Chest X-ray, AP view. Patient: 54 years old, sex F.
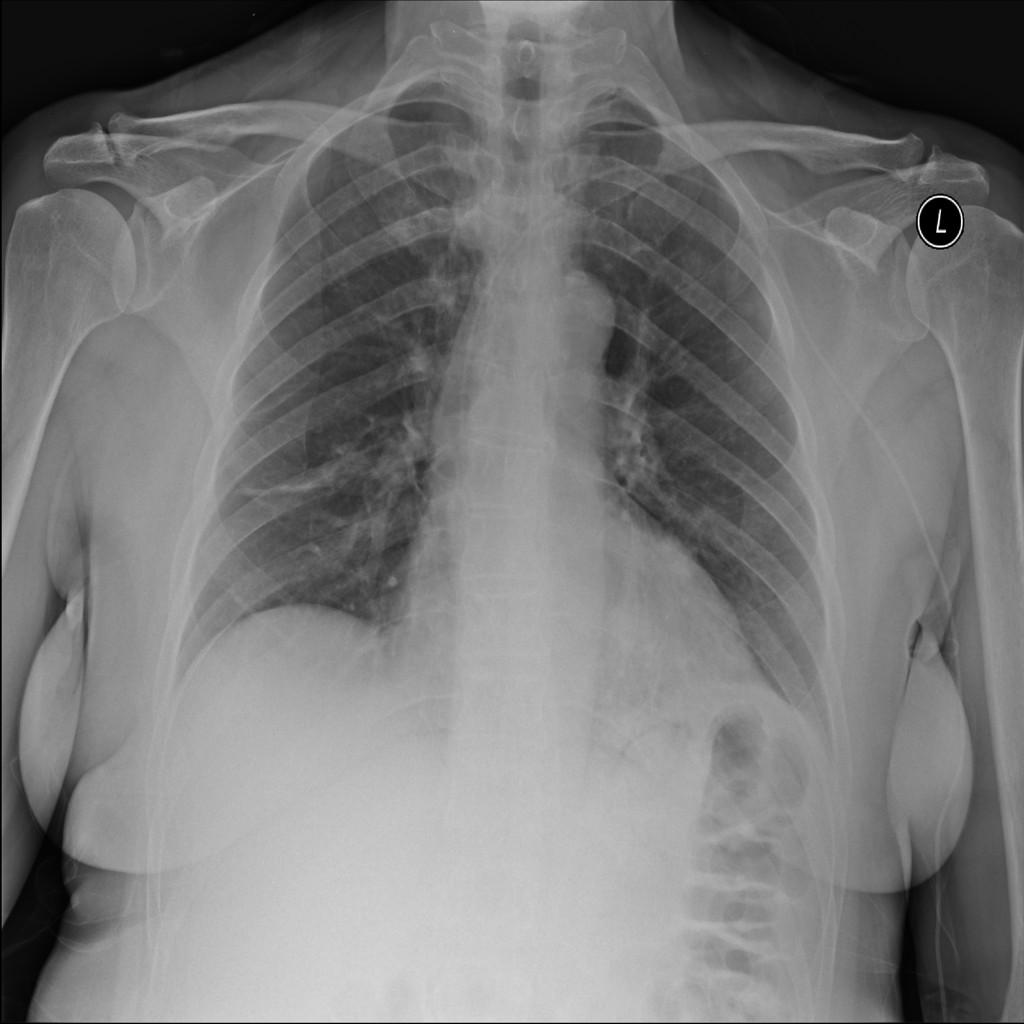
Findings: No Finding